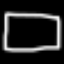
Label: square